Interaction volume radius: 5 \u00c5
Interaction volume height: 40 \u00c5
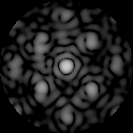
Disorder parameter: 0.4093